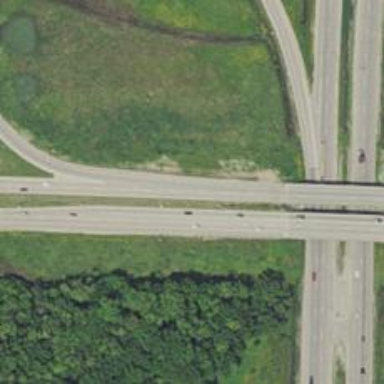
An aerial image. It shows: Primary highway that is also expressway.